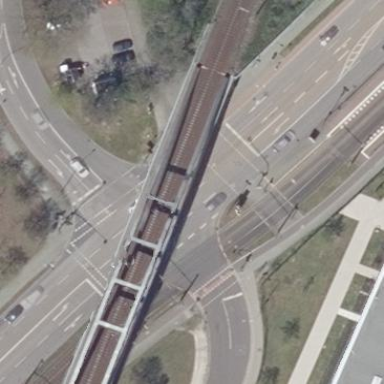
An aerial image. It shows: Architectural bridge with arched structure.